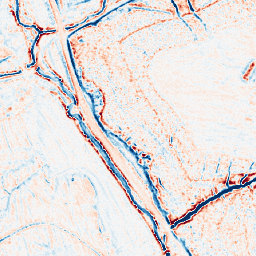
Category: edge_preserving
Decomposition family: bilateral
Decomposition parameters: d: 9
sigma_color: 150
sigma_space: 75
Upsampling method: nearest
Upsampling parameters: scale: 2
Upsampling scale: 2